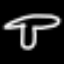
Label: mushroom